Question: i study the app like this , .
'''
/**
* draw the hour text (12, 3, 6, 9)
* draw the arc
*/
private void drawTimeText() {
//draw the hour text
String timeText = "12";
mTextPaint.getTextBounds(timeText, 0, timeText.length(), mTextRect);
int textLargeWidth = mTextRect.width();//Liang Wei Shu Zi De Kuan
mCanvas.drawText("12", getWidth() / 2 - textLargeWidth / 2, mPaddingTop + mTextRect.height(), mTextPaint);
timeText = "3";
mTextPaint.getTextBounds(timeText, 0, timeText.length(), mTextRect);
int textSmallWidth = mTextRect.width();//Yi Wei Shu Zi De Kuan
mCanvas.drawText("3", getWidth() - mPaddingRight - mTextRect.height() / 2 - textSmallWidth / 2,
getHeight() / 2 + mTextRect.height() / 2, mTextPaint);
mCanvas.drawText("6", getWidth() / 2 - textSmallWidth / 2, getHeight() - mPaddingBottom, mTextPaint);
mCanvas.drawText("9", mPaddingLeft + mTextRect.height() / 2 - textSmallWidth / 2,
getHeight() / 2 + mTextRect.height() / 2, mTextPaint);
//draw the arc
mCircleRectF.set(mPaddingLeft + mTextRect.height() / 2 + mCircleStrokeWidth / 2,
mPaddingTop + mTextRect.height() / 2 + mCircleStrokeWidth / 2,
getWidth() - mPaddingRight - mTextRect.height() / 2 + mCircleStrokeWidth / 2,
getHeight() - mPaddingBottom - mTextRect.height() / 2 + mCircleStrokeWidth / 2);
for (int i = 0; i < 4; i++) {
mCanvas.drawArc(mCircleRectF, 5 + 90 * i, 80, false, mCirclePaint);
}
'''
i don't know when draw the hour text "3",
'''
mCanvas.drawText("3", getWidth() - mPaddingRight - mTextRect.height() / 2 - textSmallWidth / 2,
getHeight() / 2 + mTextRect.height() / 2, mTextPaint);
'''
use canvas.drawText(),
'''
void drawText (String text,
int start,
int end,
float x,
float y,
Paint paint)
'''
"y" means the baseline of number ,i don't know the rules of number's baseline ,like "3",where is the baseline of number ? i search google the "baseline",but it just about English alphabet baseline , nothing about the number baseline.
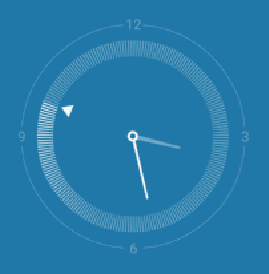
Answer: The for numbers is the same as for letters as far as I'm aware. Most font's number will all sit on the baseline, but some will extend below the baseline much like a 'g' or a 'j' does in most fonts (some 'old style' or 'script' fonts are a good example of this)......
<URL>
The dotted lines here are the .
Don't forget, when you send the y coordinate into the drawText method, it's expecting the and the top of the characters.
Hope this helps.